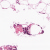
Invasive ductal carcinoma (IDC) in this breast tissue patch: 0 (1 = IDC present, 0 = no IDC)